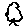
Label: tree